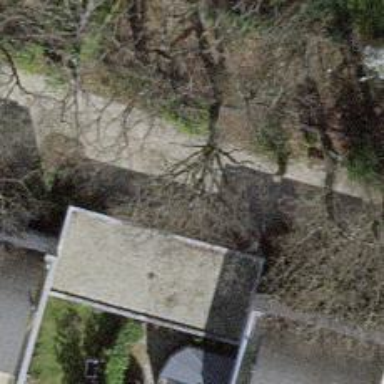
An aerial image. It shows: View of roof of building.